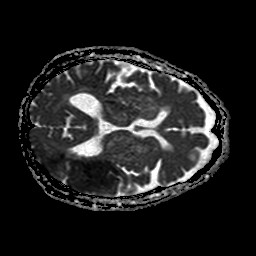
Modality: ADC
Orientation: axial
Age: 78
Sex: female
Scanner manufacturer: philips
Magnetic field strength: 1.5 T
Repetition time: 3.365 s
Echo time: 0.09255 s